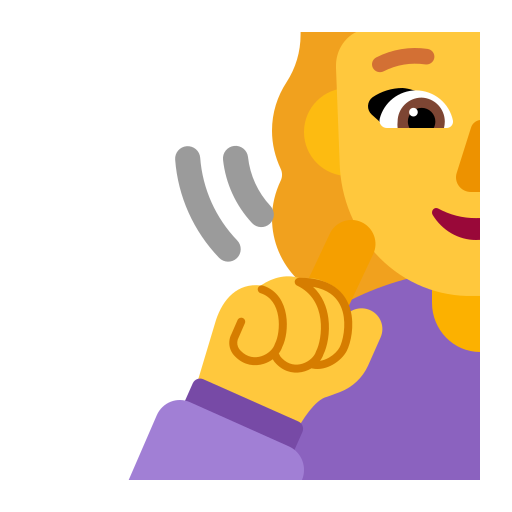
man deaf flat default